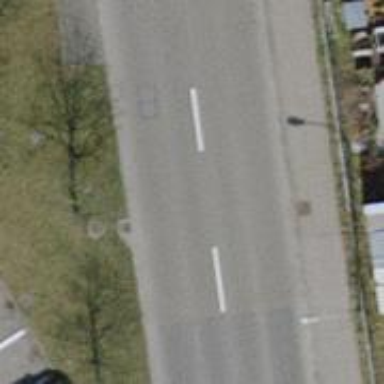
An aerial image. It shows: Public transport stop position.